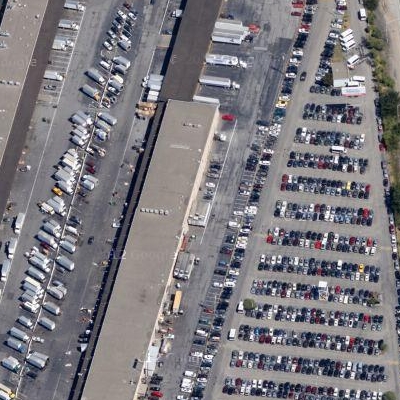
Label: Parking